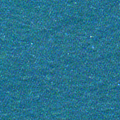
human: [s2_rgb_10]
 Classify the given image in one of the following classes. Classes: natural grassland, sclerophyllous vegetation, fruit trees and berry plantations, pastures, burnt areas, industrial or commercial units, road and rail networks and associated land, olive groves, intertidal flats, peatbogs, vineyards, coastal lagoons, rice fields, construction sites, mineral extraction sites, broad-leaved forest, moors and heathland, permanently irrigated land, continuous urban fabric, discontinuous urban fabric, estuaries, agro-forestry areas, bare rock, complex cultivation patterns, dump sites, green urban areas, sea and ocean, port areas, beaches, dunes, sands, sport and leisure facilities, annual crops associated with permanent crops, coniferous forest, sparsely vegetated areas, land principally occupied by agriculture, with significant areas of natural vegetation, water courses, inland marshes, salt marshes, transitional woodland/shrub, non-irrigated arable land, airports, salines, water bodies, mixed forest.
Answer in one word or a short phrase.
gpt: sea and ocean